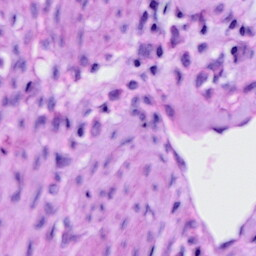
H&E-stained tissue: Cervix